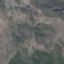
Label: HerbaceousVegetation